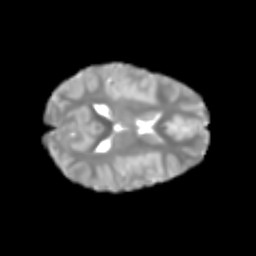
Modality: T2w
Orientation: axial
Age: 7
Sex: male
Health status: healthy